Field crop: maize
Growth stage: 2
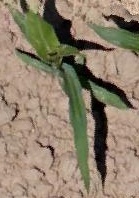
Species: maize